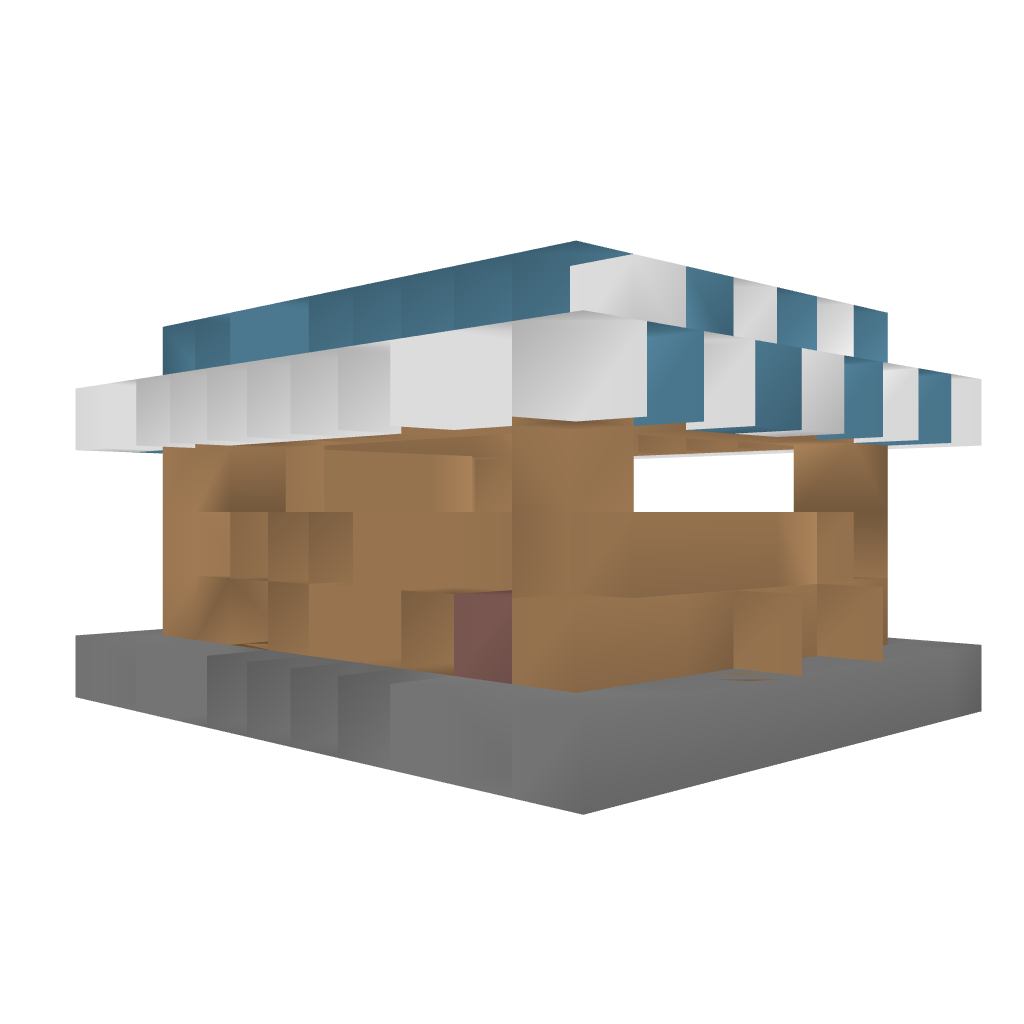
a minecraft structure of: Carnival Games #2 bad low quality